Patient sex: F
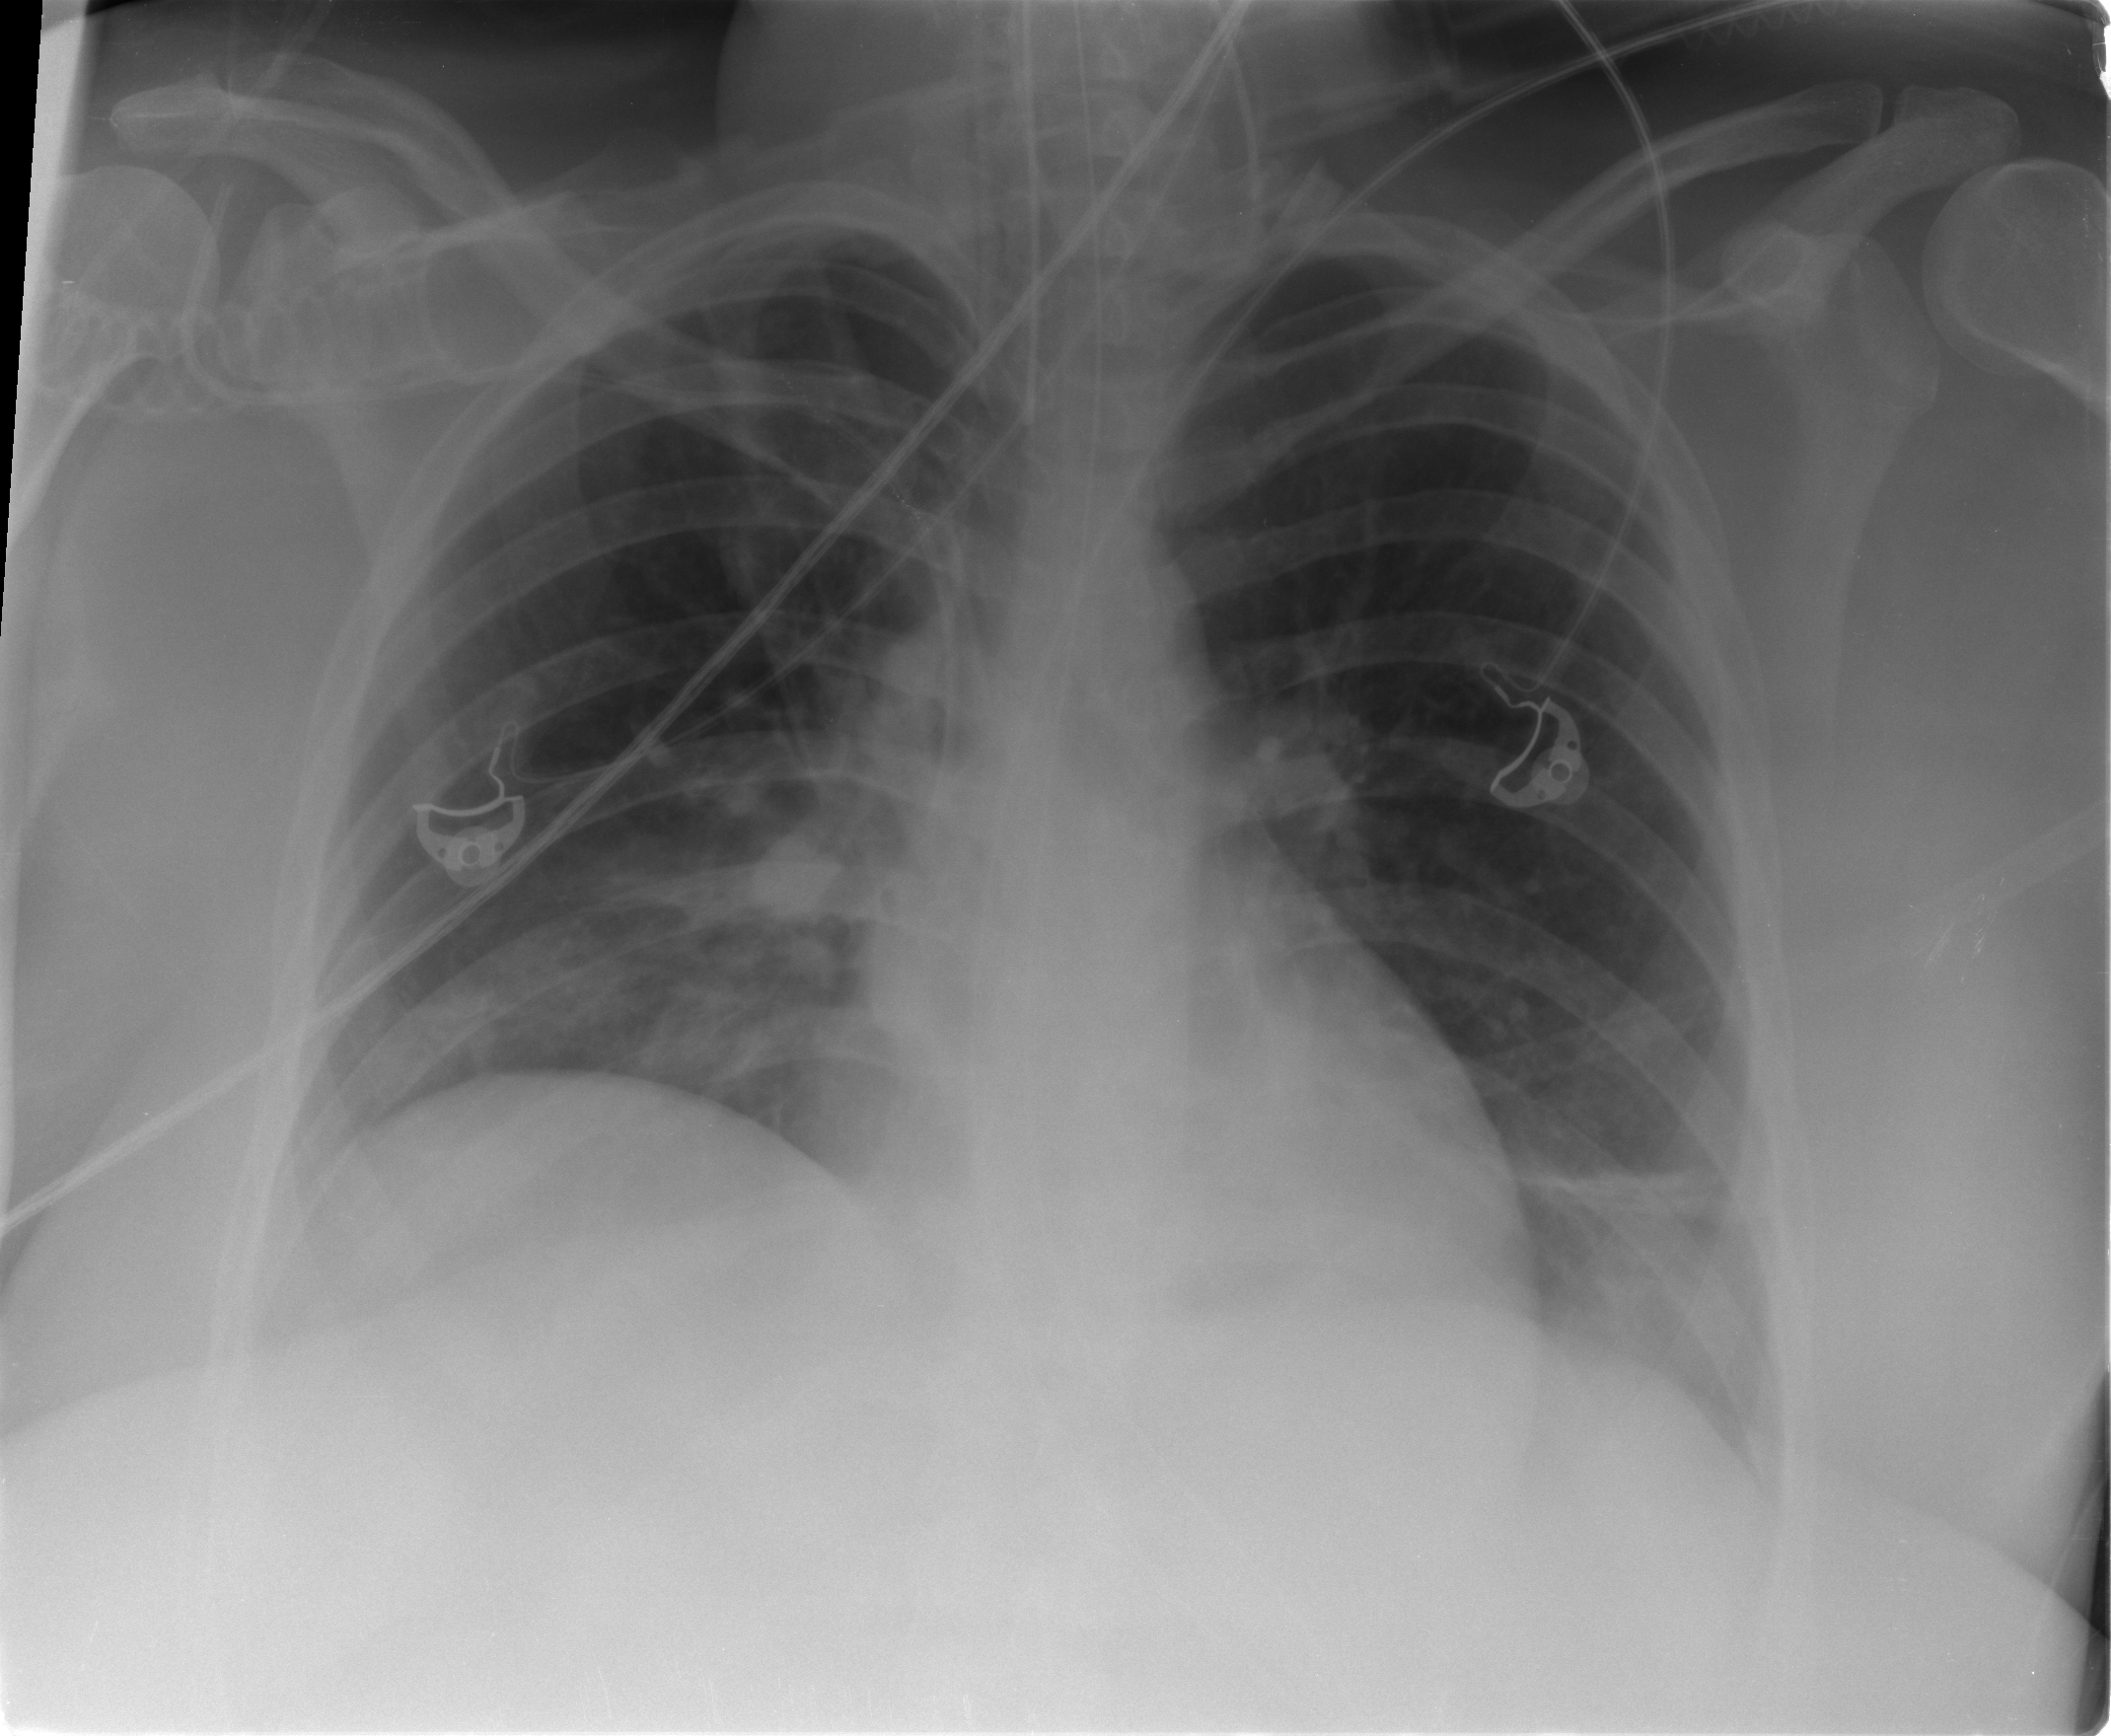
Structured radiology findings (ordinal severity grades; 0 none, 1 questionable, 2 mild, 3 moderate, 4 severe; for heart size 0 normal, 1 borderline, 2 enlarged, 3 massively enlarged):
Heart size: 0
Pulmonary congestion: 1
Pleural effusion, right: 0
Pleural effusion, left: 1
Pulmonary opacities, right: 2
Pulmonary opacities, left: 0
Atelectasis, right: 1
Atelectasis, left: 2